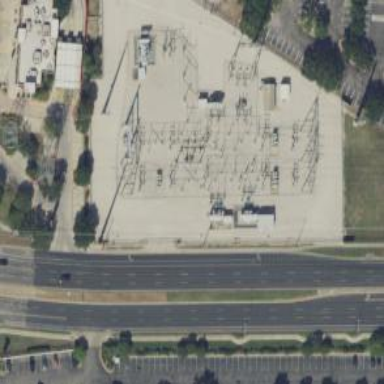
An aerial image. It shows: Switch for power supply.